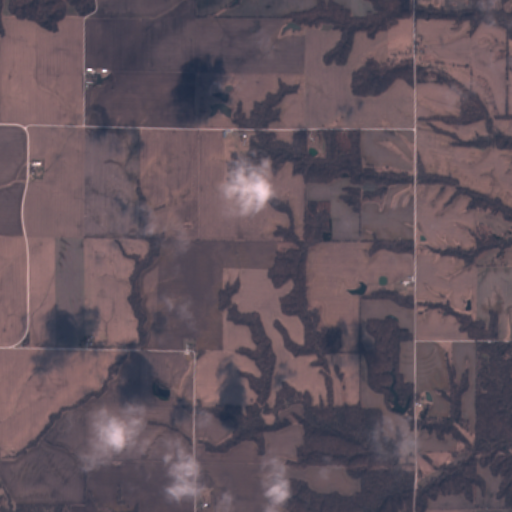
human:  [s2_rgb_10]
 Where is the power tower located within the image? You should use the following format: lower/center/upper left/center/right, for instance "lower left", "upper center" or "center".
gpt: The power tower is located in the lower of the image.
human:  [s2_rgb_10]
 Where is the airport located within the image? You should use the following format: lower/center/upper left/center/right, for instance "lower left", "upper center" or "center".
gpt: There is no airport in the image.